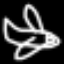
Label: airplane